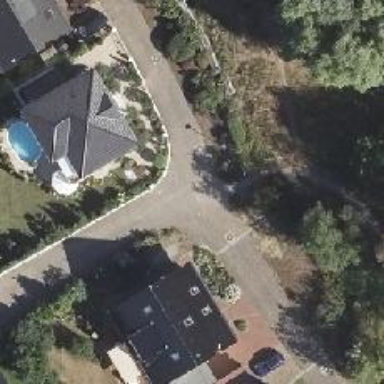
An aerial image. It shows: Residential road with concrete surface and no sidewalks.